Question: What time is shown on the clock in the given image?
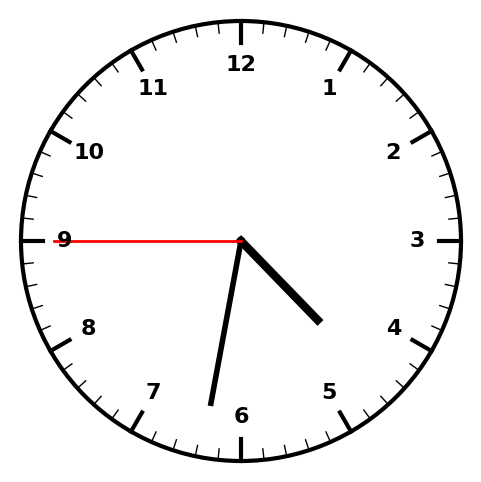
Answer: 04:31:45